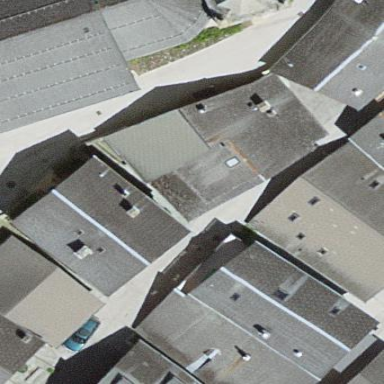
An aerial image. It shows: Simple house.